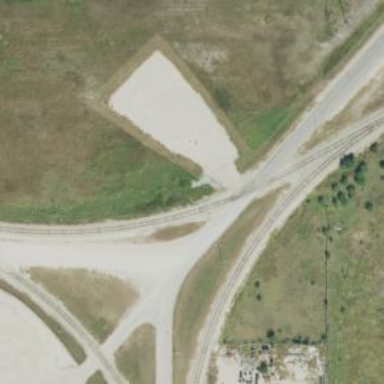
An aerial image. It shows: Railway level crossing.